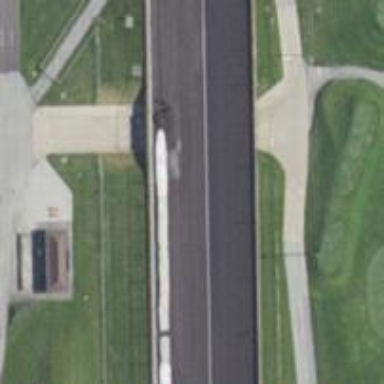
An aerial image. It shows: Asphalt path that serves as golf cartpath.